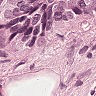
Metastatic tissue present: yes